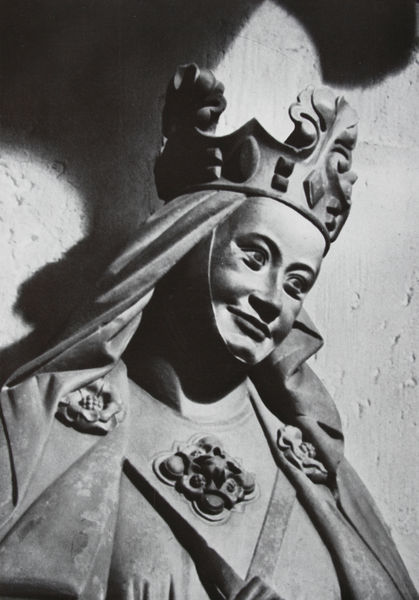
Titel: Kaiserin Editha (Ausschnitt)
Standort: Meißen
Institution: Dom
Schlagwörter: kopf, schatten, umhang, blume, frau, hintergrund, holz, kleid, licht, marmor, mund, nase, schmuck, schwarz, stirn, blick, blüte, rose, schleier, tuch, wand, augen, falten, gesicht, stein, kirche, figur, gewand, mantel, brosche, edelsteine, kinn, krone, lippen, skulptur, statue, lächeln, wangen, detail, brauen, ornamente, plastik, geneigt, foto, fotografie, lachen, kreuz, schwarzweiß, nonne, grinsen, rosette, binde, königin, heilige, freundlich, gütig, maria, madonna, neigung, kaiserin, königing, götzenbild, götzen, naumburg, vollplastik, mitelalter, none, ute, uta, uta von naumburg, kinnbinde